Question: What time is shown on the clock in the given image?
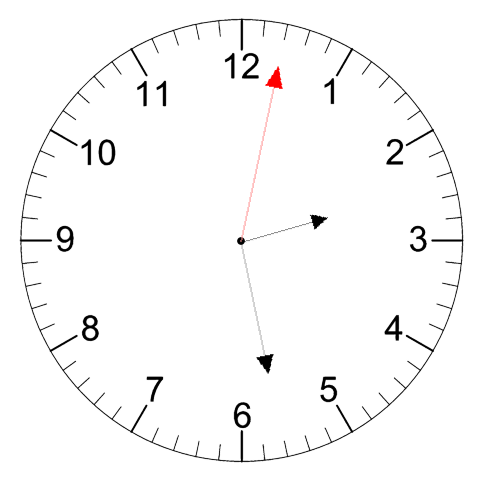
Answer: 02:28:02